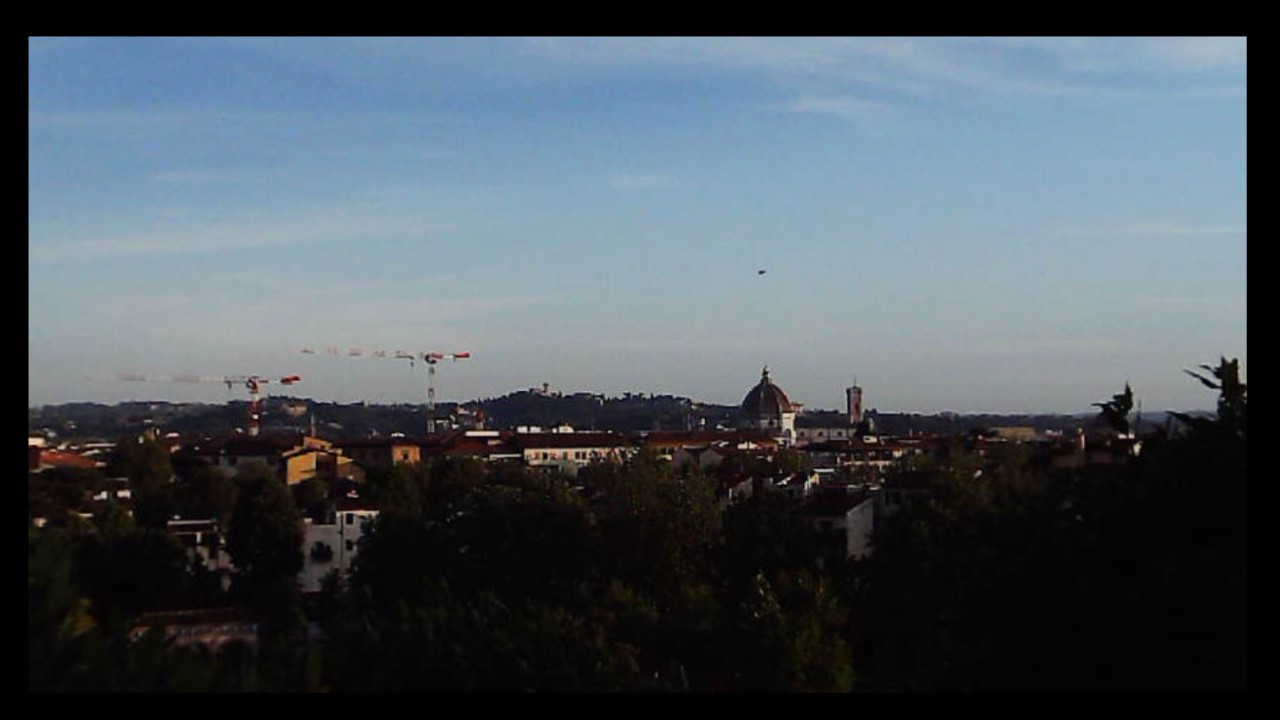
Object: DarwinFPV cineape20